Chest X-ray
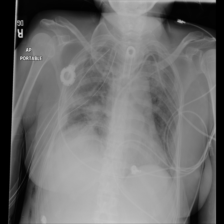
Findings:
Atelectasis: negative
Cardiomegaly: negative
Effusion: negative
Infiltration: negative
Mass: negative
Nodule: negative
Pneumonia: negative
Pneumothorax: negative
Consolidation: positive
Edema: negative
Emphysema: negative
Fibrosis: negative
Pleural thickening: negative
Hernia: negative